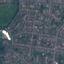
Land use / land cover class: Residential